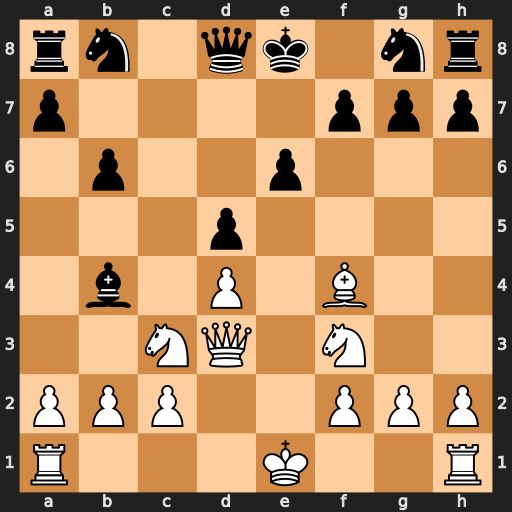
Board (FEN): rn1qk1nr/p4ppp/1p2p3/3p4/1b1P1B2/2NQ1N2/PPP2PPP/R3K2R
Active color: w
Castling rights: KQkq
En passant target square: -
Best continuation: Qb5+ Qd7 Qxb4